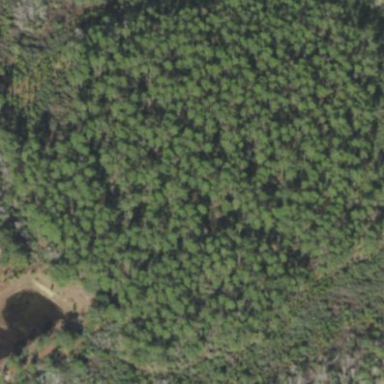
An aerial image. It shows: Forest dominated by needle-leaved trees.